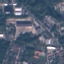
Land use / land cover: Industrial